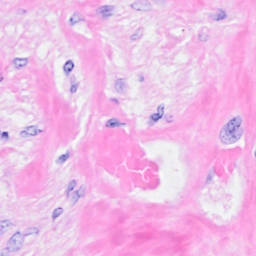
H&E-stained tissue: Breast